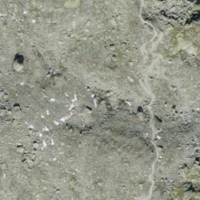
EUNIS habitat code: 47
Species observed at this site:
Saxifraga bryoides
Lagopus muta